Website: bh-photo
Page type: address-validator
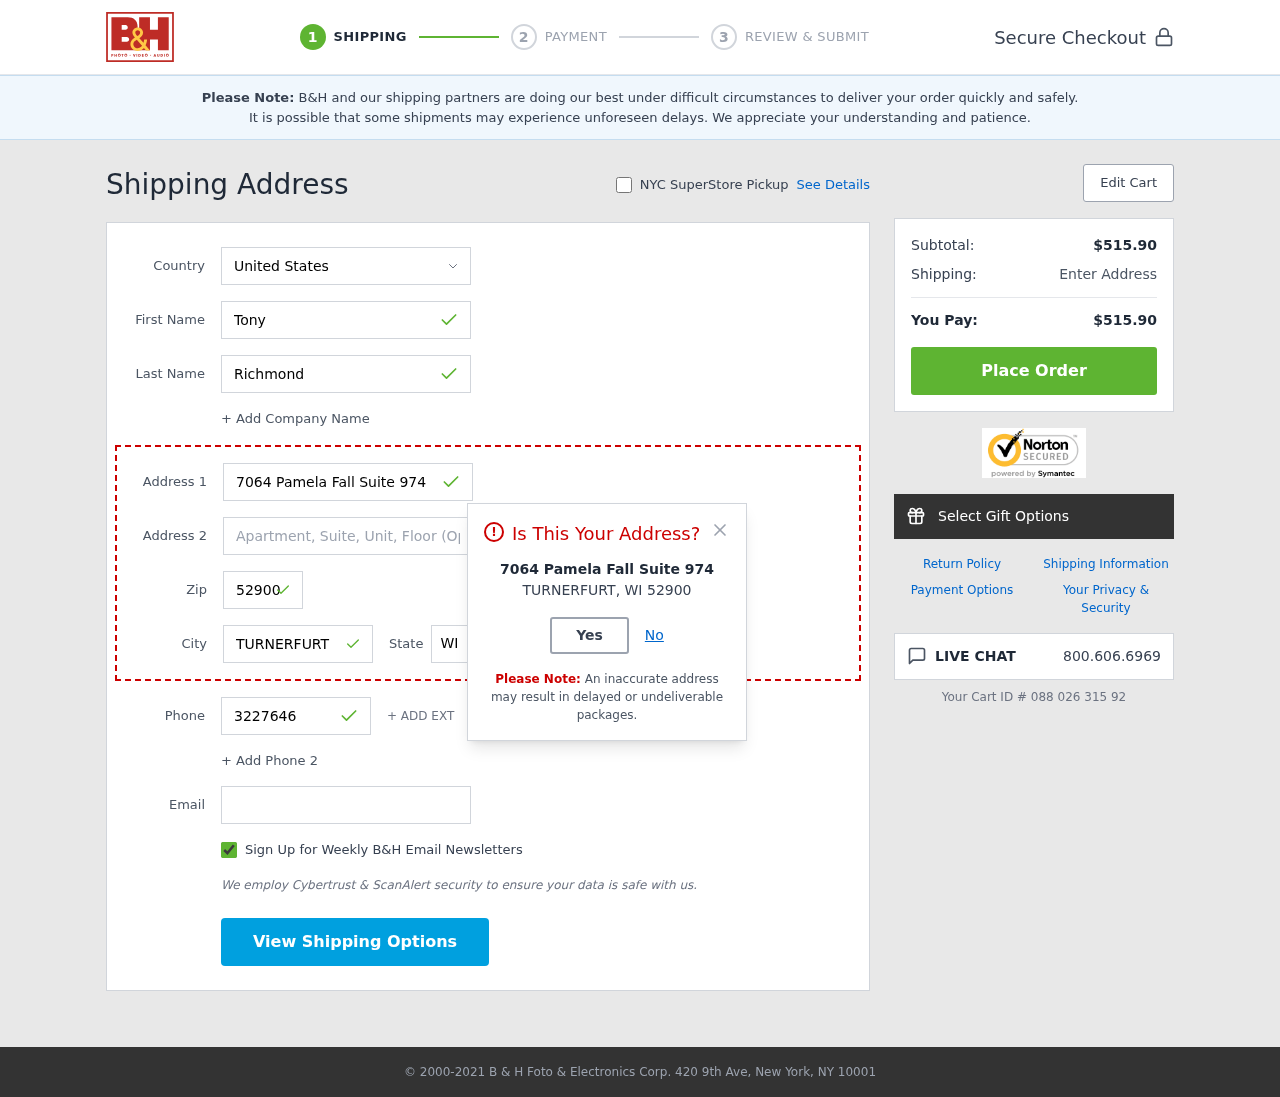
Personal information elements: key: PII_CITY
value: Turnerfurt
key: PII_COUNTRY
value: United States
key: PII_EMAIL
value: tony.richmond@yahoo.com
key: PII_FIRSTNAME
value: Tony
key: PII_LASTNAME
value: Richmond
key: PII_PHONE
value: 3227646228
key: PII_POSTCODE
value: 52900
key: PII_STATE_ABBR
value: WI
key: PII_STREET
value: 7064 Pamela Fall Suite 974
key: PII_CITY_MODAL
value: TURNERFURT
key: PII_POSTCODE_FULL
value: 52900
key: PII_POSTCODE_NUMERIC
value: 52900
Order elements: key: ORDER_SUBTOTAL
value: $515.90
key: ORDER_TOTAL
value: $515.90
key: ORDER_ID
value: Your Cart ID # 088 026 315 92